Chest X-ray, PA view. Patient: 27 years old, sex F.
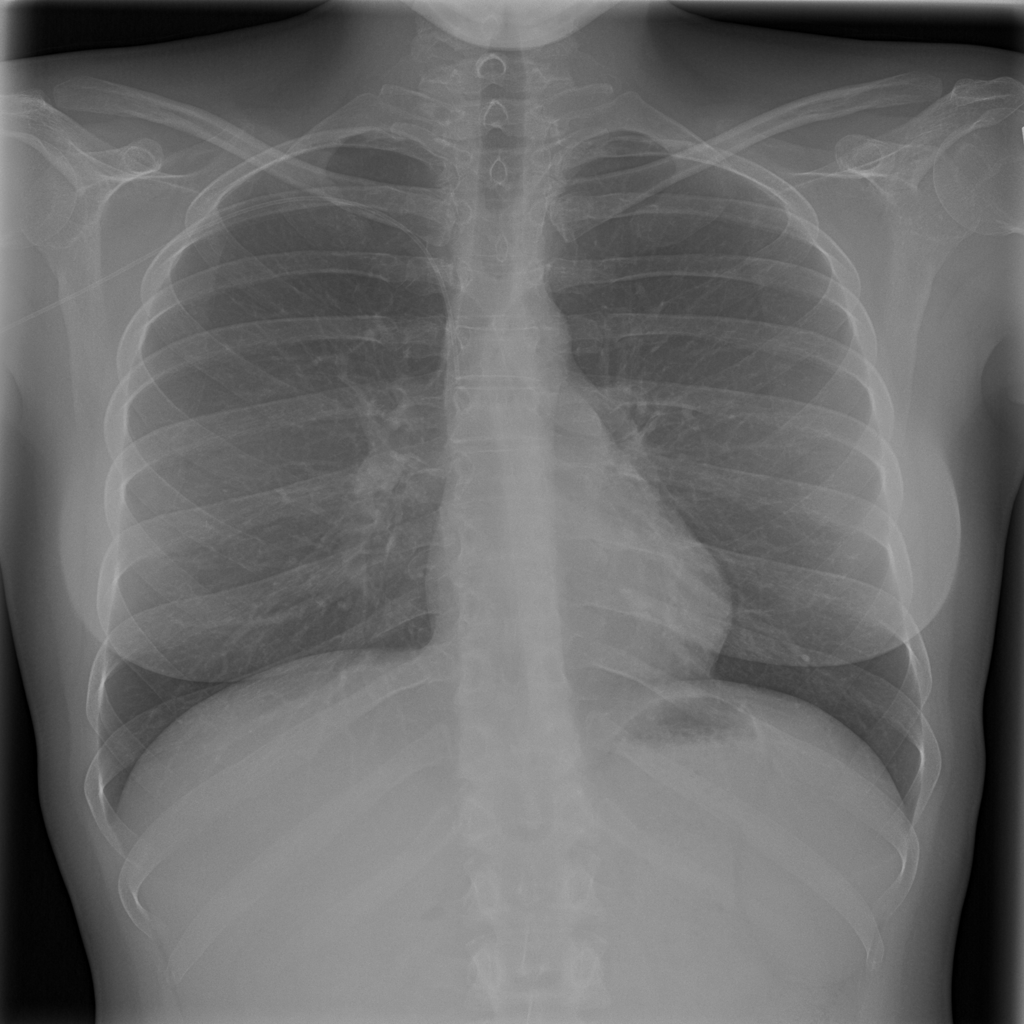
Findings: No Finding